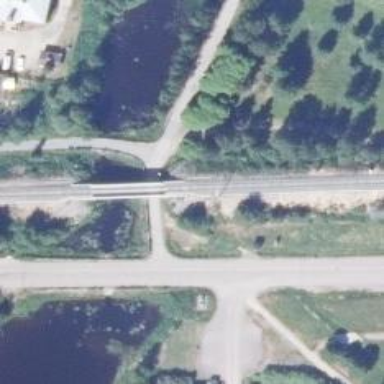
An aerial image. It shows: Bridge over railway with continuous electrified contact line.